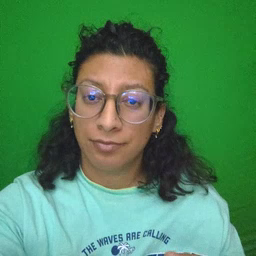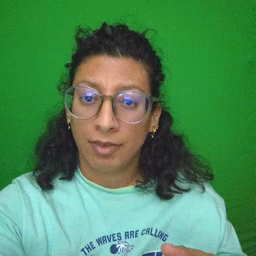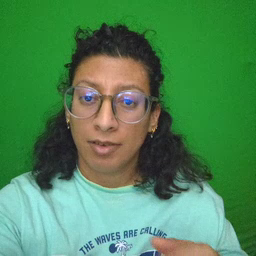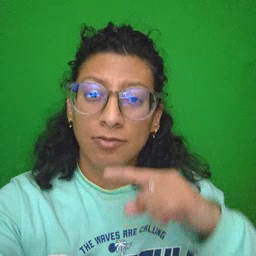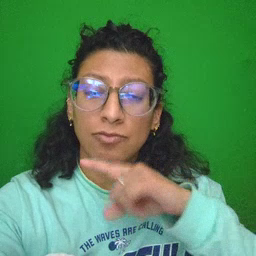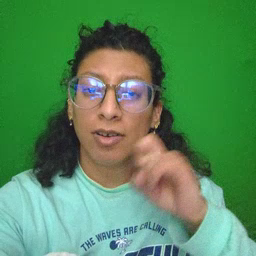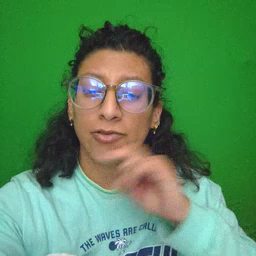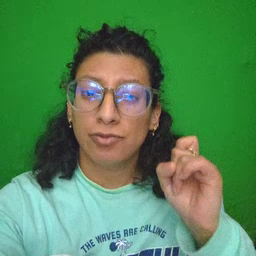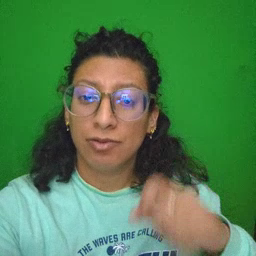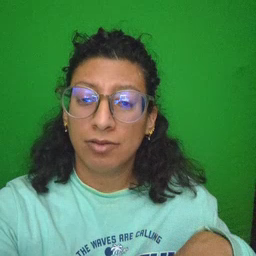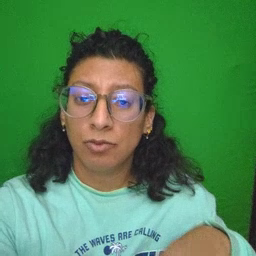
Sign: dryer